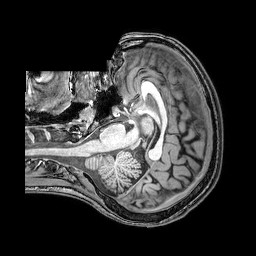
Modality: T1w
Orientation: axial
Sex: female
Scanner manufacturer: philips
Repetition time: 0.008278 s
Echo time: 0.00381 s